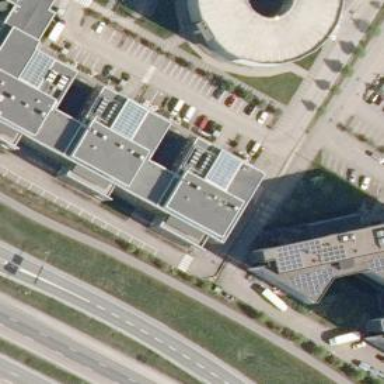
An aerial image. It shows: Office building.